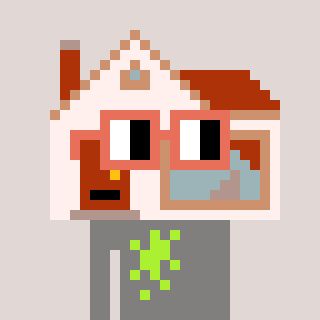
a pixel art character with square orange glasses, a house-shaped head and a bluegrey-colored body on a warm background